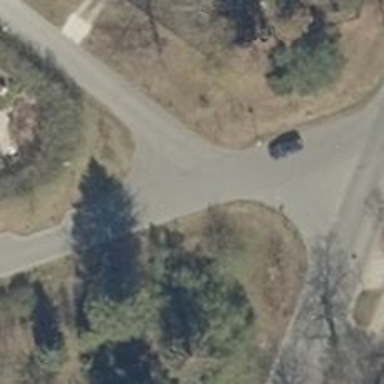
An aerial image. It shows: Residential road with asphalt surface.